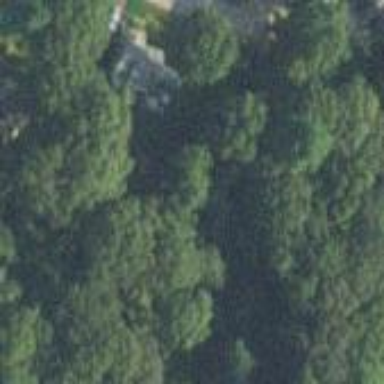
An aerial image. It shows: Mixed leaf woodland.